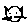
Label: cat